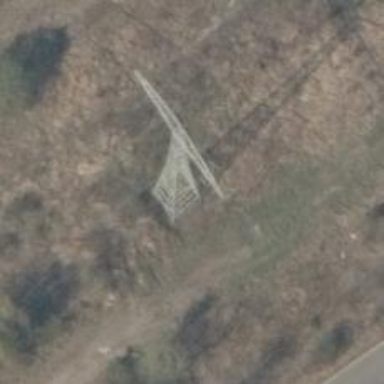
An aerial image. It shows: Lattice tower structure of straight power line.